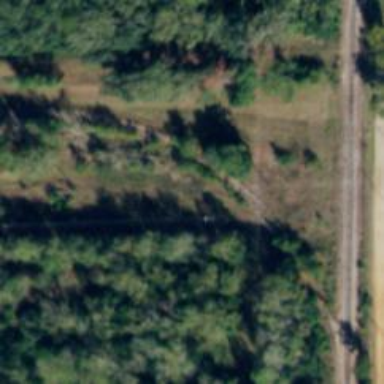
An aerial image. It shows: Disused railway spur line.